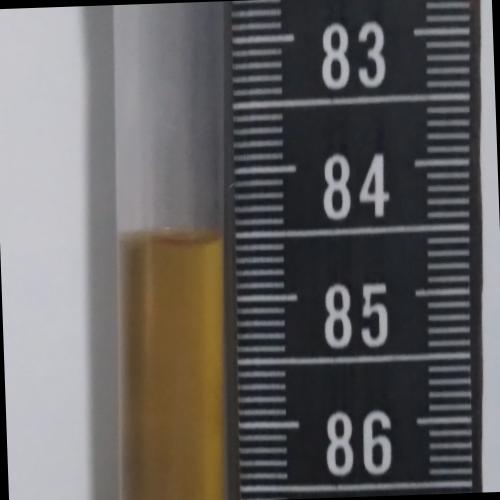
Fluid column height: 84.5 cm